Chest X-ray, PA view. Patient: 47 years old, sex F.
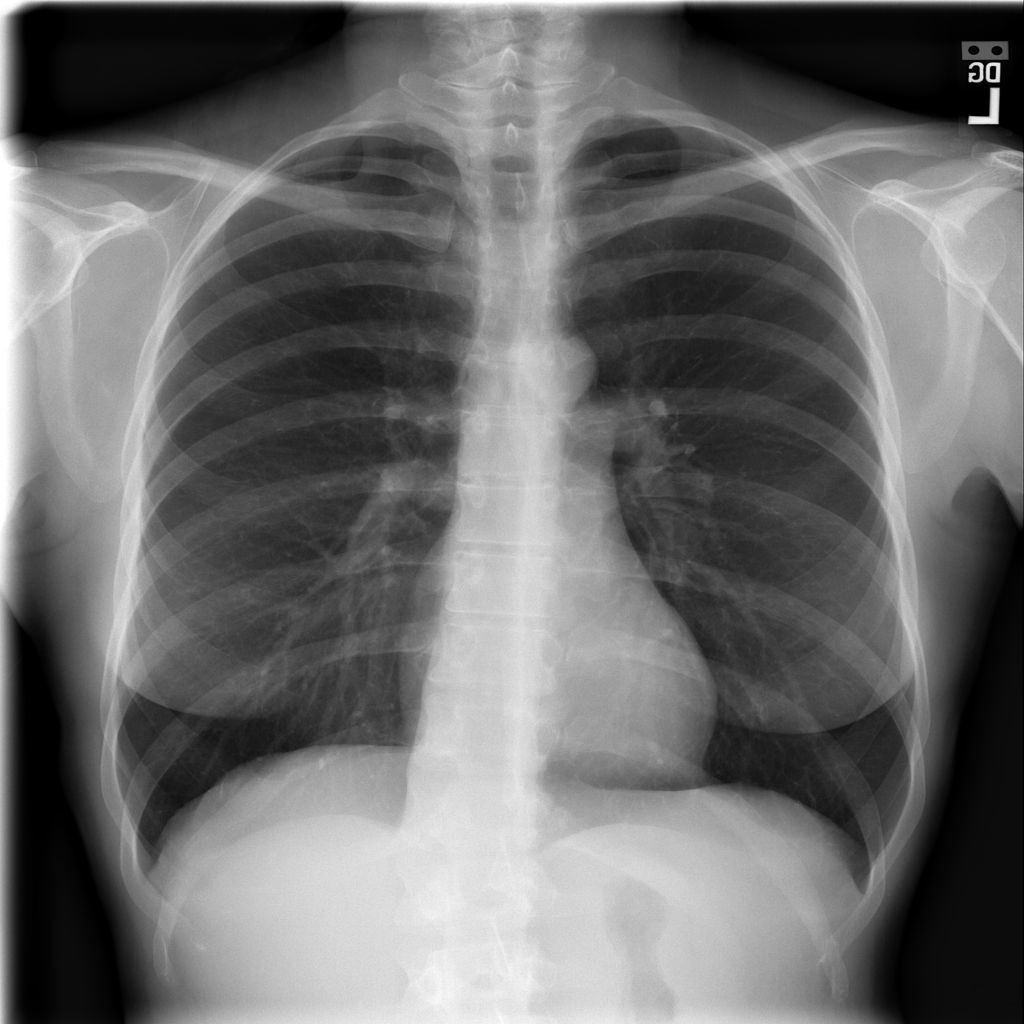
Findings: No Finding